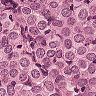
Metastatic tissue present: yes